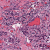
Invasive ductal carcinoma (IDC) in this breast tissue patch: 1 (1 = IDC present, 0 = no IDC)